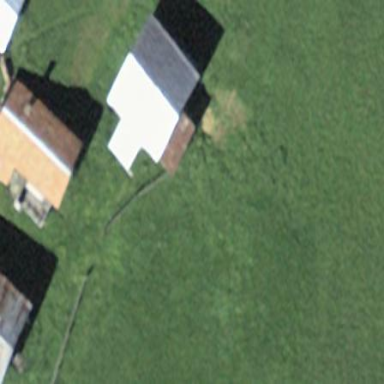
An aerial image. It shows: Simple and straightforward house.